Field crop: tomato
Growth stage: 2
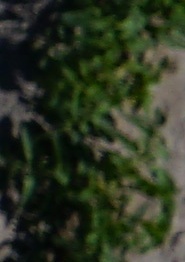
Species: tomato